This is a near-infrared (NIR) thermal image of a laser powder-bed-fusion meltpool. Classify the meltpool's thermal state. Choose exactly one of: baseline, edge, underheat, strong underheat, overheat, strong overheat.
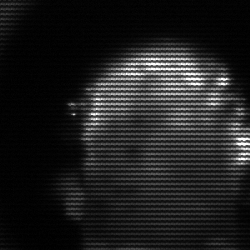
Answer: baseline